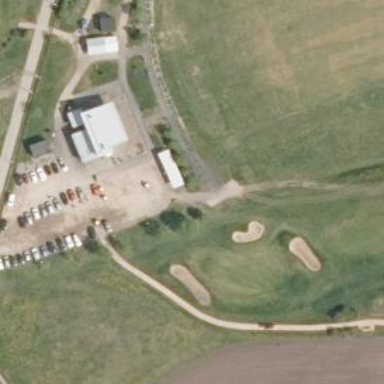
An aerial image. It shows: Golf course.